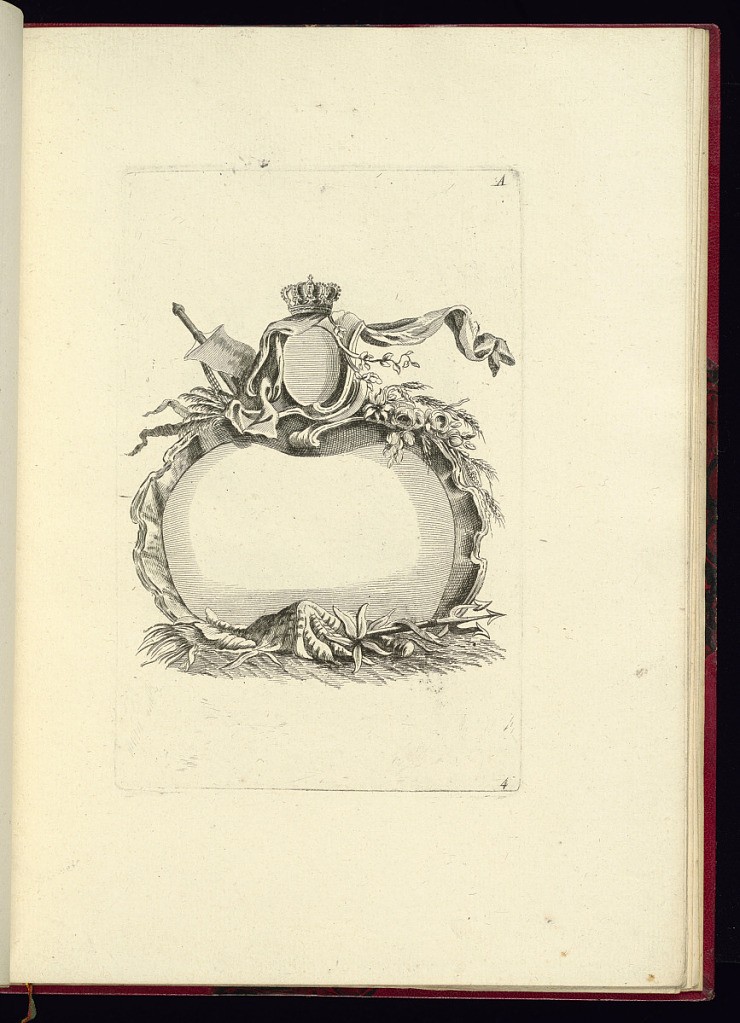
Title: Cartouche Design
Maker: Pierre-Philippe Choffard, French, 1730–1809
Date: ca.1760–75
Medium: Etching on laid paper
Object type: Print
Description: A rococo cartouche design with a blank oval shield above, topped with a crown. The cartouche is formed by a large shell motif, with flowers and foliate branches. The upper left, features the sail of a ship and below a trident, with a shell, and leaves.  The plate is numbered and lettered.